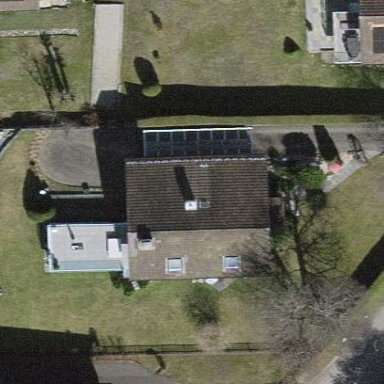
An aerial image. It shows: Detached building with gabled roof.